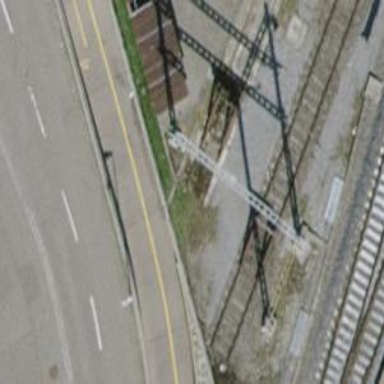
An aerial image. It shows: Railway buffer stop.